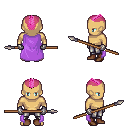
a pixel art fantasy rpg character, male body template, human, tanned skin, lavender cape, metal pants, pink short mohawk hairstyle, metal gloves, brown shoes, spear, four views (front, back, left, right), 2x2 character sprite sheet, small pixel art, hard edges, no anti-aliasing